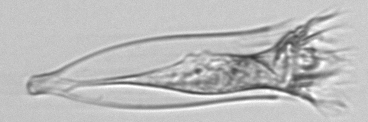
Label: Favella